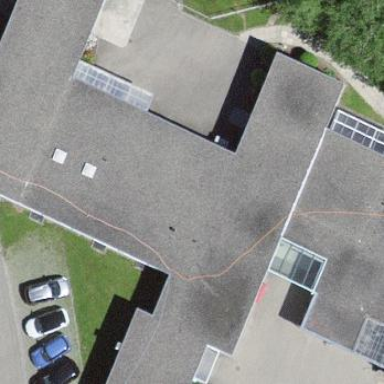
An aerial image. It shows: School building.